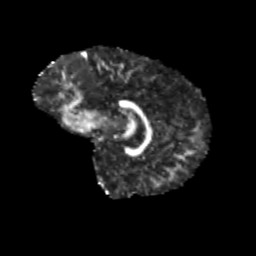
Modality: FA
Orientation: sagittal
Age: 11
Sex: male
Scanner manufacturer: siemens
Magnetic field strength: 3 T
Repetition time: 3.8 s
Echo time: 0.07 s